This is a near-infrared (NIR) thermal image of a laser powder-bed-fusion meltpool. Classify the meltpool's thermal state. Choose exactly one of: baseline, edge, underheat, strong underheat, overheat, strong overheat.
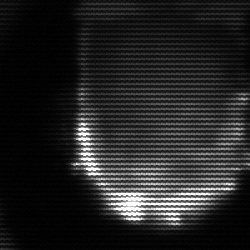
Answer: baseline